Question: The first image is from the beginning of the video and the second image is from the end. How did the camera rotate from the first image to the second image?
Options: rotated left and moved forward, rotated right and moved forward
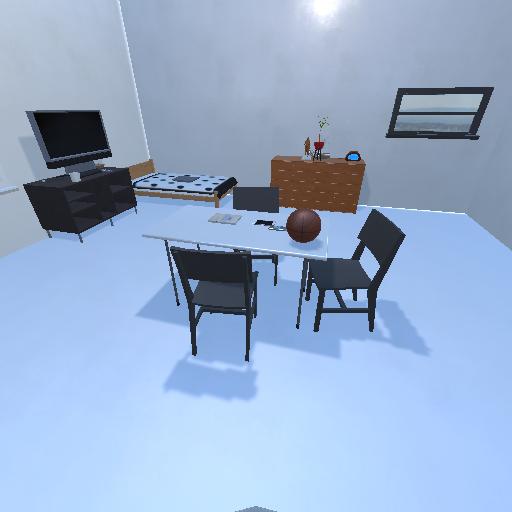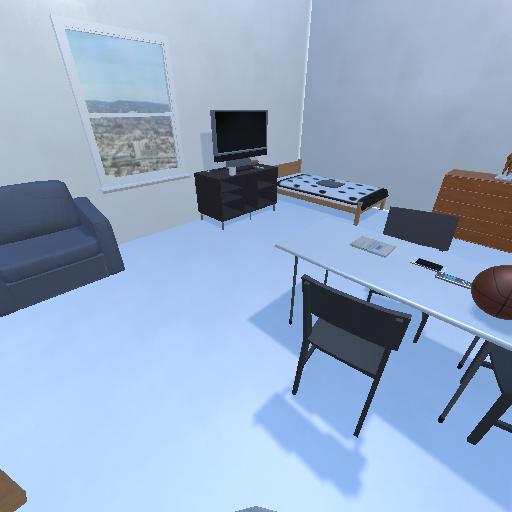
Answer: rotated left and moved forward